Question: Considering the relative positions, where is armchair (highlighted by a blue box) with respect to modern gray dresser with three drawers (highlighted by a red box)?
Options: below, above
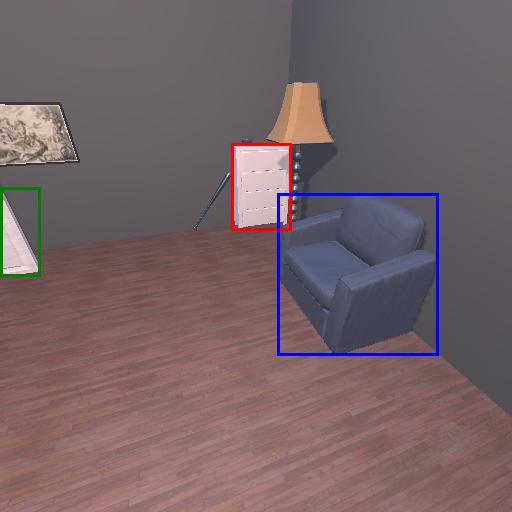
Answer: below